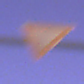
Verkehrszeichen: VorfahrtGewaehren
Umgebung: Outdoor, Urban
Tageszeit: Night
Wetter: Clear
Licht: Artificial
Jahreszeit: NotSpecified
Kontrast: HighContrast